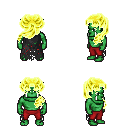
a pixel art fantasy rpg character, male body template, orc, green skin, black tattered cape, red pants, gold princess hairstyle, four views (front, back, left, right), 2x2 character sprite sheet, small pixel art, hard edges, no anti-aliasing